Question: I'm new to Kendo and have hit an issue. I'm trying to some remote json in my kendo app then add it to a template/listview. I can see the response in chrome dev tools network tab and when I console.log(this.view()); in my datasource change method I get some sort of kendo code in my console which contains my results

But I cant seem to add the results to my template? Heres my code, hopefully you will be able to point me in the right direction as I'm loving Kendo but need to solve this to move forward... or its back to jquery mobile. Thanks in advance.
'''
<body onload="onBodyLoad()">
<!-- Home page -->
<div data-role="view" data-layout="default" id="home">
<p>Home</p>
</div>
<div data-role="view" data-layout="default" id="search">
<div class="form">
<button id="getProperties" name="getProperties" value="Get Properties" data-role="button">Get Properies</button>
</div>
<ul id="resultListView"/>
</div>
<!-- Settings -->
<div data-role="view" data-layout="default" id="settings">
<p>Some settings</p>
</div>
<!-- Layout -->
<section data-role="layout" data-id="default">
<header data-role="header">
<div data-role="navbar">My app</div>
</header>
<!--View content will render here-->
<footer data-role="footer">
<div data-role="tabstrip">
<a data-icon="home" href="#home">Home</a>
<a data-icon="search" href="#search">Search</a>
<a data-icon="organize" href="#calculator">Calculator</a>
<a data-icon="settings" href="#settings">Settings</a>
</div>
</footer>
</section>
<script src="js/jquery.min.js"></script>
<script src="js/kendo.all.min.js"></script>
<!-- Template for Property results, need to change below fields -->
<script type="text/x-kendo-template" id="propertiesListViewTemplate">
<h4>${property_type}</h4>
<p>${street_name}</p>
</script>
<script>
var app = new kendo.mobile.Application(document.body,
{
transition:'slide'
});
function onBodyLoad() {
getProperties(onResult);
}
function getProperties(callback) {
var template = kendo.template($("#propertiesListViewTemplate").html());
var dataSource = new kendo.data.DataSource({
transport: {
read: {
url: 'http://www.someurl.me/getproperties.php?postcode=hx59ay',
dataType: "jsonp"
}
},
schema: {
data: "listing"
},
error: function(e) {
console.log("Error " + e);
},
change: function() {
$("#propertyResultListView").html(kendo.render(template, this.view()));
console.log(this.view());
}
});
dataSource.read();
$("#propertyResultListView").kendoMobileListView({dataSource:dataSource,template: $("#propertiesListViewTemplate").html()});
}
function onResult(resultData) {
console.log("Results " + listing); // This isnt getting logged in console...
$("#propertyResultListView").kendoMobileListView({dataSource: kendo.data.DataSource.create({data:resultData}),
template: $("#propertiesListViewTemplate").html()});
}
</script>
'''
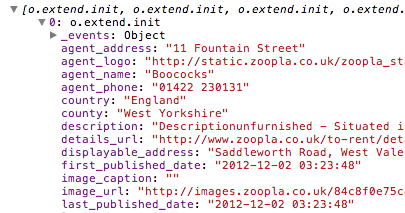
Answer: A couple of things:
- -
You can find more info in the <URL>